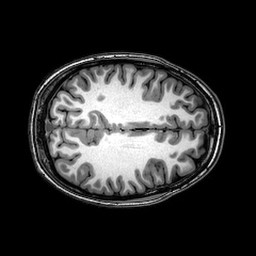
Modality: T1w
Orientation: axial
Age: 22
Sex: female
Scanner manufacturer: philips
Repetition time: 0.008163 s
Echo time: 0.00373 s